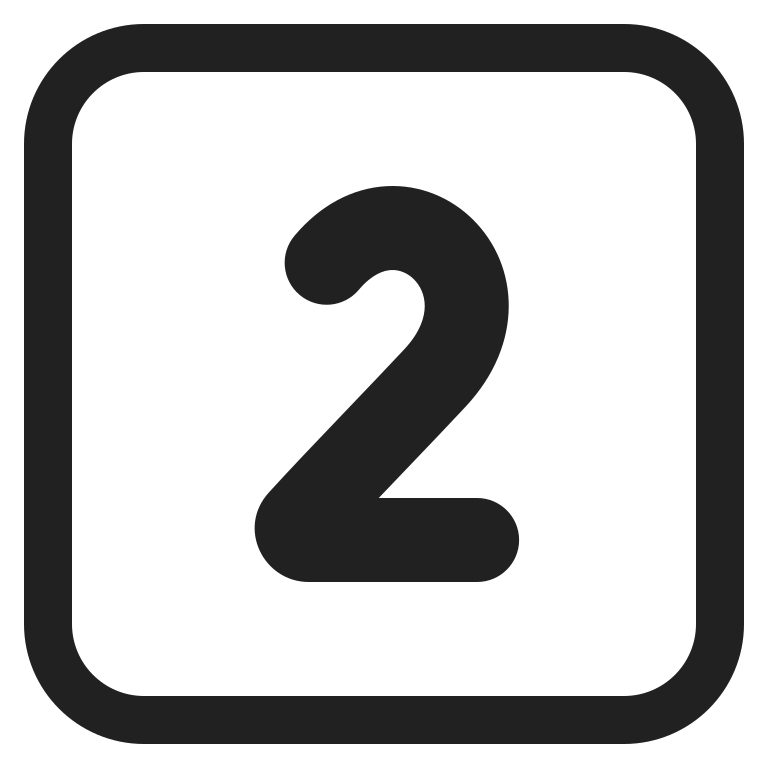
keycap 2 high contrast